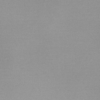
Label: dusty